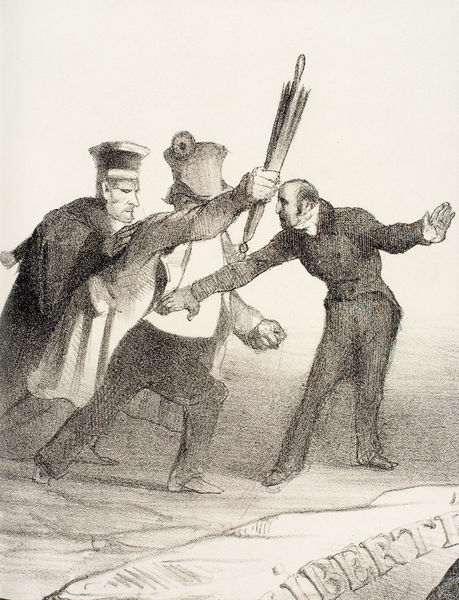
Titel: Ne vous y frottez pas
Künstler: Honoré Daumier
Institution: Paris, Bibliothèque Nationale
Schlagwörter: kampf, mann, umhang, weiß, bewegung, frankreich, hut, hüte, männer, schwarz, zeichnung, regenschirm, schirm, zylinder, anzug, richter, arme, kragen, mantel, kopfbedeckung, schrift, papier, graphik, frack, karikatur, glatze, sakko, radierung, stich, dieb, gefahr, polizei, polizist, bleistift, schritt, pfarrer, freiheit, priester, liberte, liberty